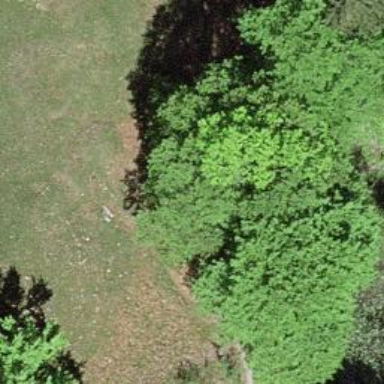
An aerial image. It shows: Path on the ground.